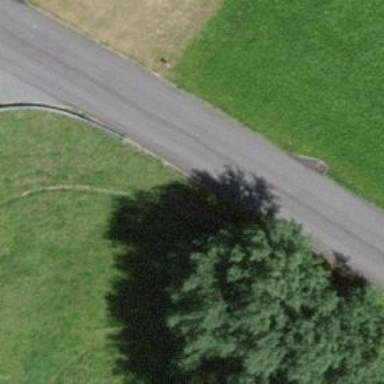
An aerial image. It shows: Bus stop along the road.